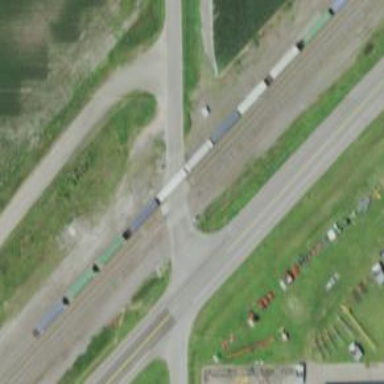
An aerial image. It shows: Railway track.